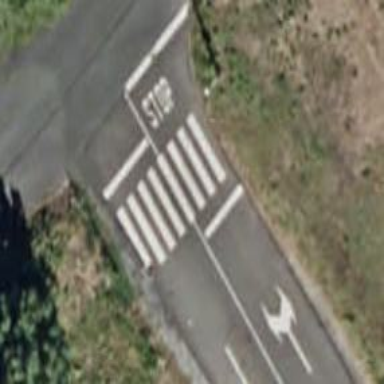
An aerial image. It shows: Uncontrolled road crossing.